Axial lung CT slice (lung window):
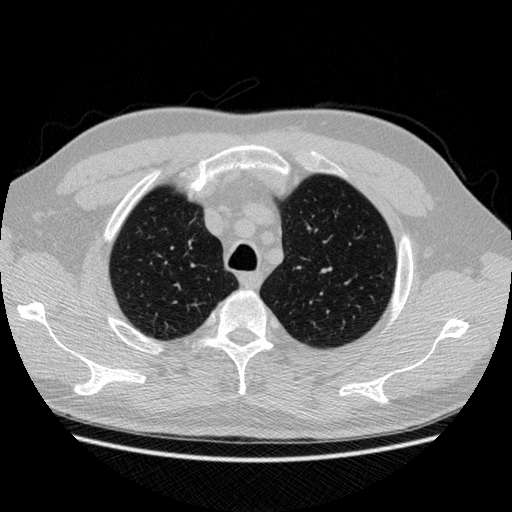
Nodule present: no